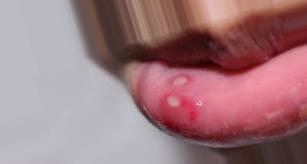
Condition: Mouth Ulcer